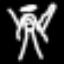
Label: angel